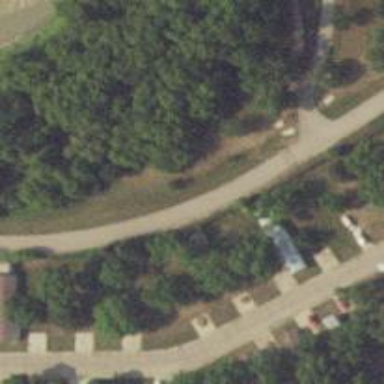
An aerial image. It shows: Disc golf basket.